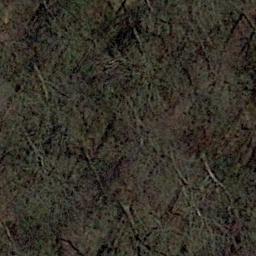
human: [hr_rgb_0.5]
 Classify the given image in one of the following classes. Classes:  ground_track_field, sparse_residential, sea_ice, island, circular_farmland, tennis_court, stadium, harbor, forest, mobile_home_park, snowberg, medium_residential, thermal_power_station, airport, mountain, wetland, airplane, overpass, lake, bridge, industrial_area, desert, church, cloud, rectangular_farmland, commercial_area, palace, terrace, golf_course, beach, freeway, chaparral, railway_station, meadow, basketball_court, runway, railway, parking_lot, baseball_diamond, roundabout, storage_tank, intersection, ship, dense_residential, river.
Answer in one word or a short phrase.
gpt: forest